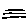
Label: line